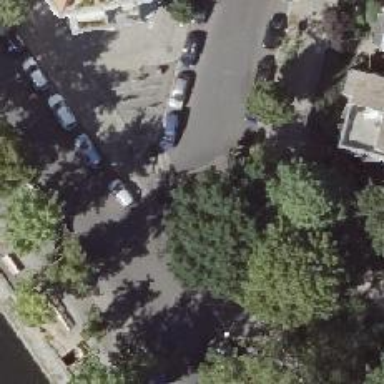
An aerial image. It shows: Residential road with asphalt surface. There are separate sidewalks on both sides and parking lanes on both sides as well.